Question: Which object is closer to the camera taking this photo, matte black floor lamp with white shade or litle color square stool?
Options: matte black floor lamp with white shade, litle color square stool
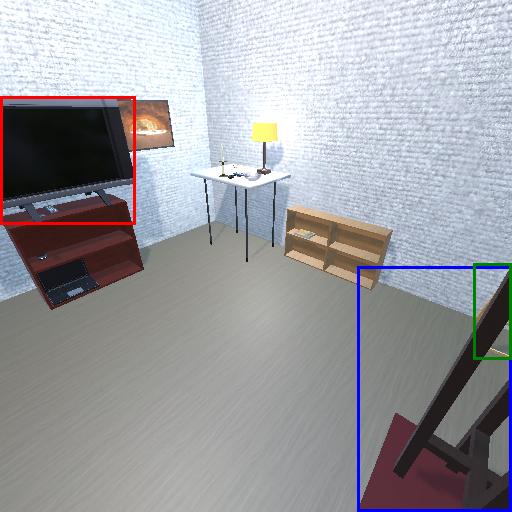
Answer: matte black floor lamp with white shade